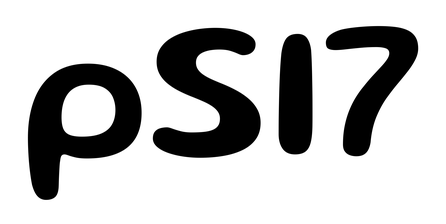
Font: Gluten_Medium